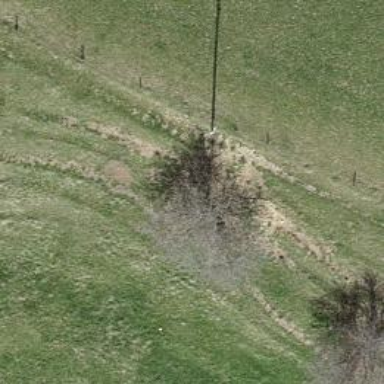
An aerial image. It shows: Agricultural area with broadleaved deciduous trees.